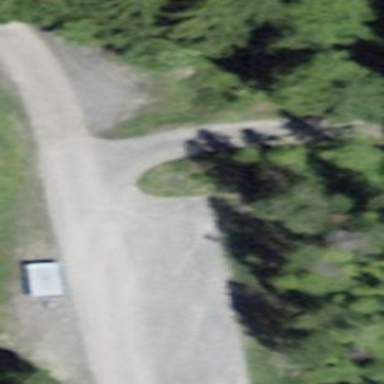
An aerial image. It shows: Parking area.